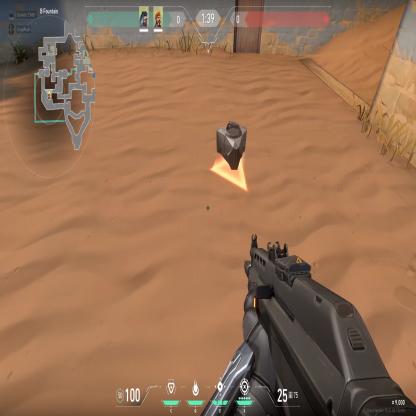
Label: dropped spike